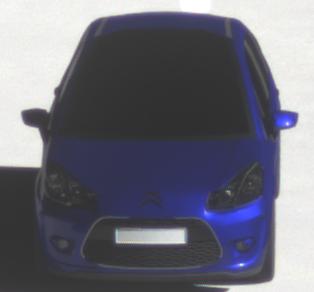
Make: Citroen
Model: C3 1.1
Detailed model: C3 (II)
Model produced from: 2010/01
Model produced until: 2012/03
Doors: 5
Color: blue
Road condition: dry road
Daytime: morning or afternoon
Contrast: high contrast